Field crop: maize
Growth stage: 2
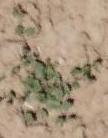
Species: convolvulus